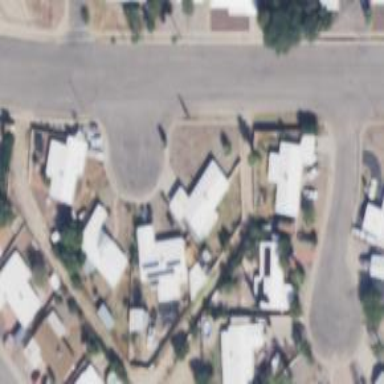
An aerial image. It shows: Alley classified as service road.